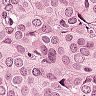
Metastatic tissue present: yes